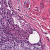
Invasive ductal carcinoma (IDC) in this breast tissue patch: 0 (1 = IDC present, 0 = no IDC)